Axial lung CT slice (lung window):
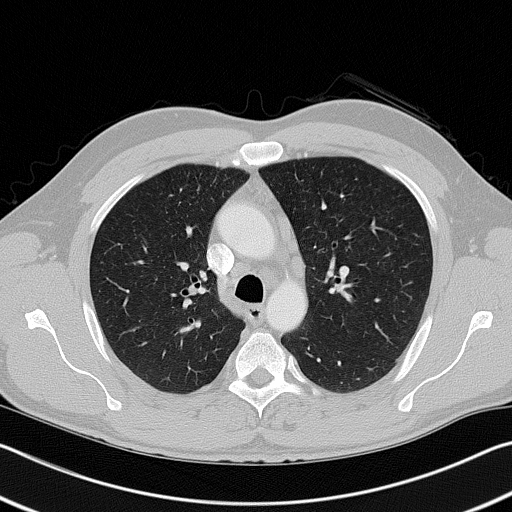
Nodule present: no